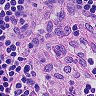
Metastatic tissue present: no